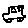
Label: car